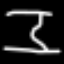
Label: hourglass